Field crop: tomato
Growth stage: 2
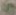
Species: solanum